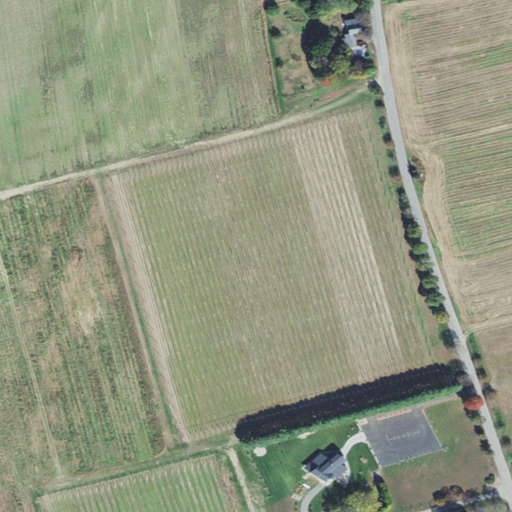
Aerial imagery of bench in Massachusetts named Pine Meadow containing cultivated crops, low intensity development, medium intensity development, and pasture